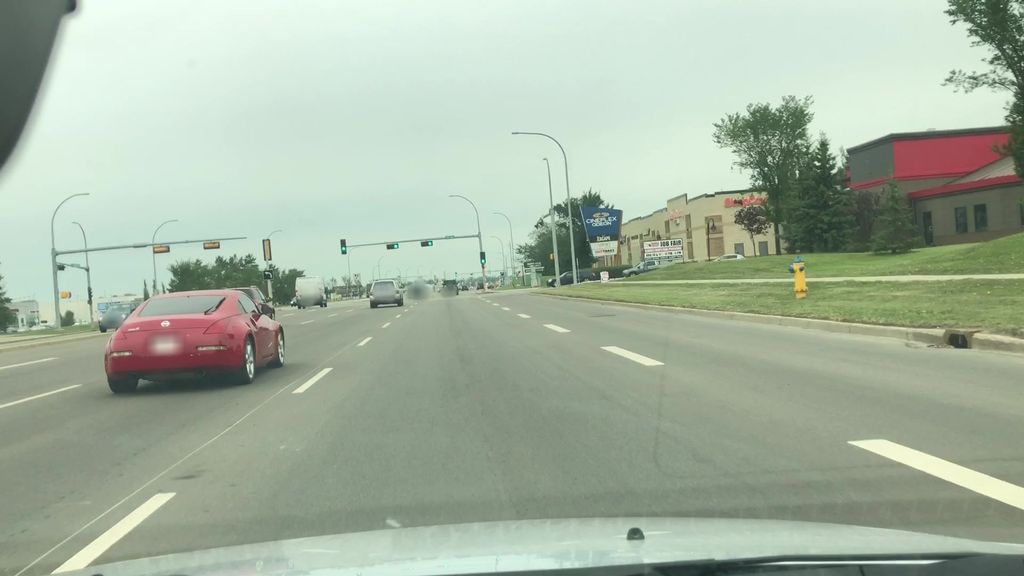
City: edmonton